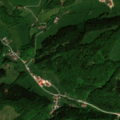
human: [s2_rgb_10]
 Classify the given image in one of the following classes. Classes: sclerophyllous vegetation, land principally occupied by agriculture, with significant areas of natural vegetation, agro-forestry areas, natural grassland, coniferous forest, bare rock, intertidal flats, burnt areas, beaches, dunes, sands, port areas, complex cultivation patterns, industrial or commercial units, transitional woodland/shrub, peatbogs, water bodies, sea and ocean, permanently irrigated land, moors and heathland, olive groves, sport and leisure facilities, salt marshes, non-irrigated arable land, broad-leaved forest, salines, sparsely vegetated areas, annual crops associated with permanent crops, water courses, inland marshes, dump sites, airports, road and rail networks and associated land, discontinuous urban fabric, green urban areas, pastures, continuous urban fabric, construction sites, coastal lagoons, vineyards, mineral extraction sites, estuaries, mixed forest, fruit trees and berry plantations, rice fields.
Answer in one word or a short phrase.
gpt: land principally occupied by agriculture, with significant areas of natural vegetation, mixed forest